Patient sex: M
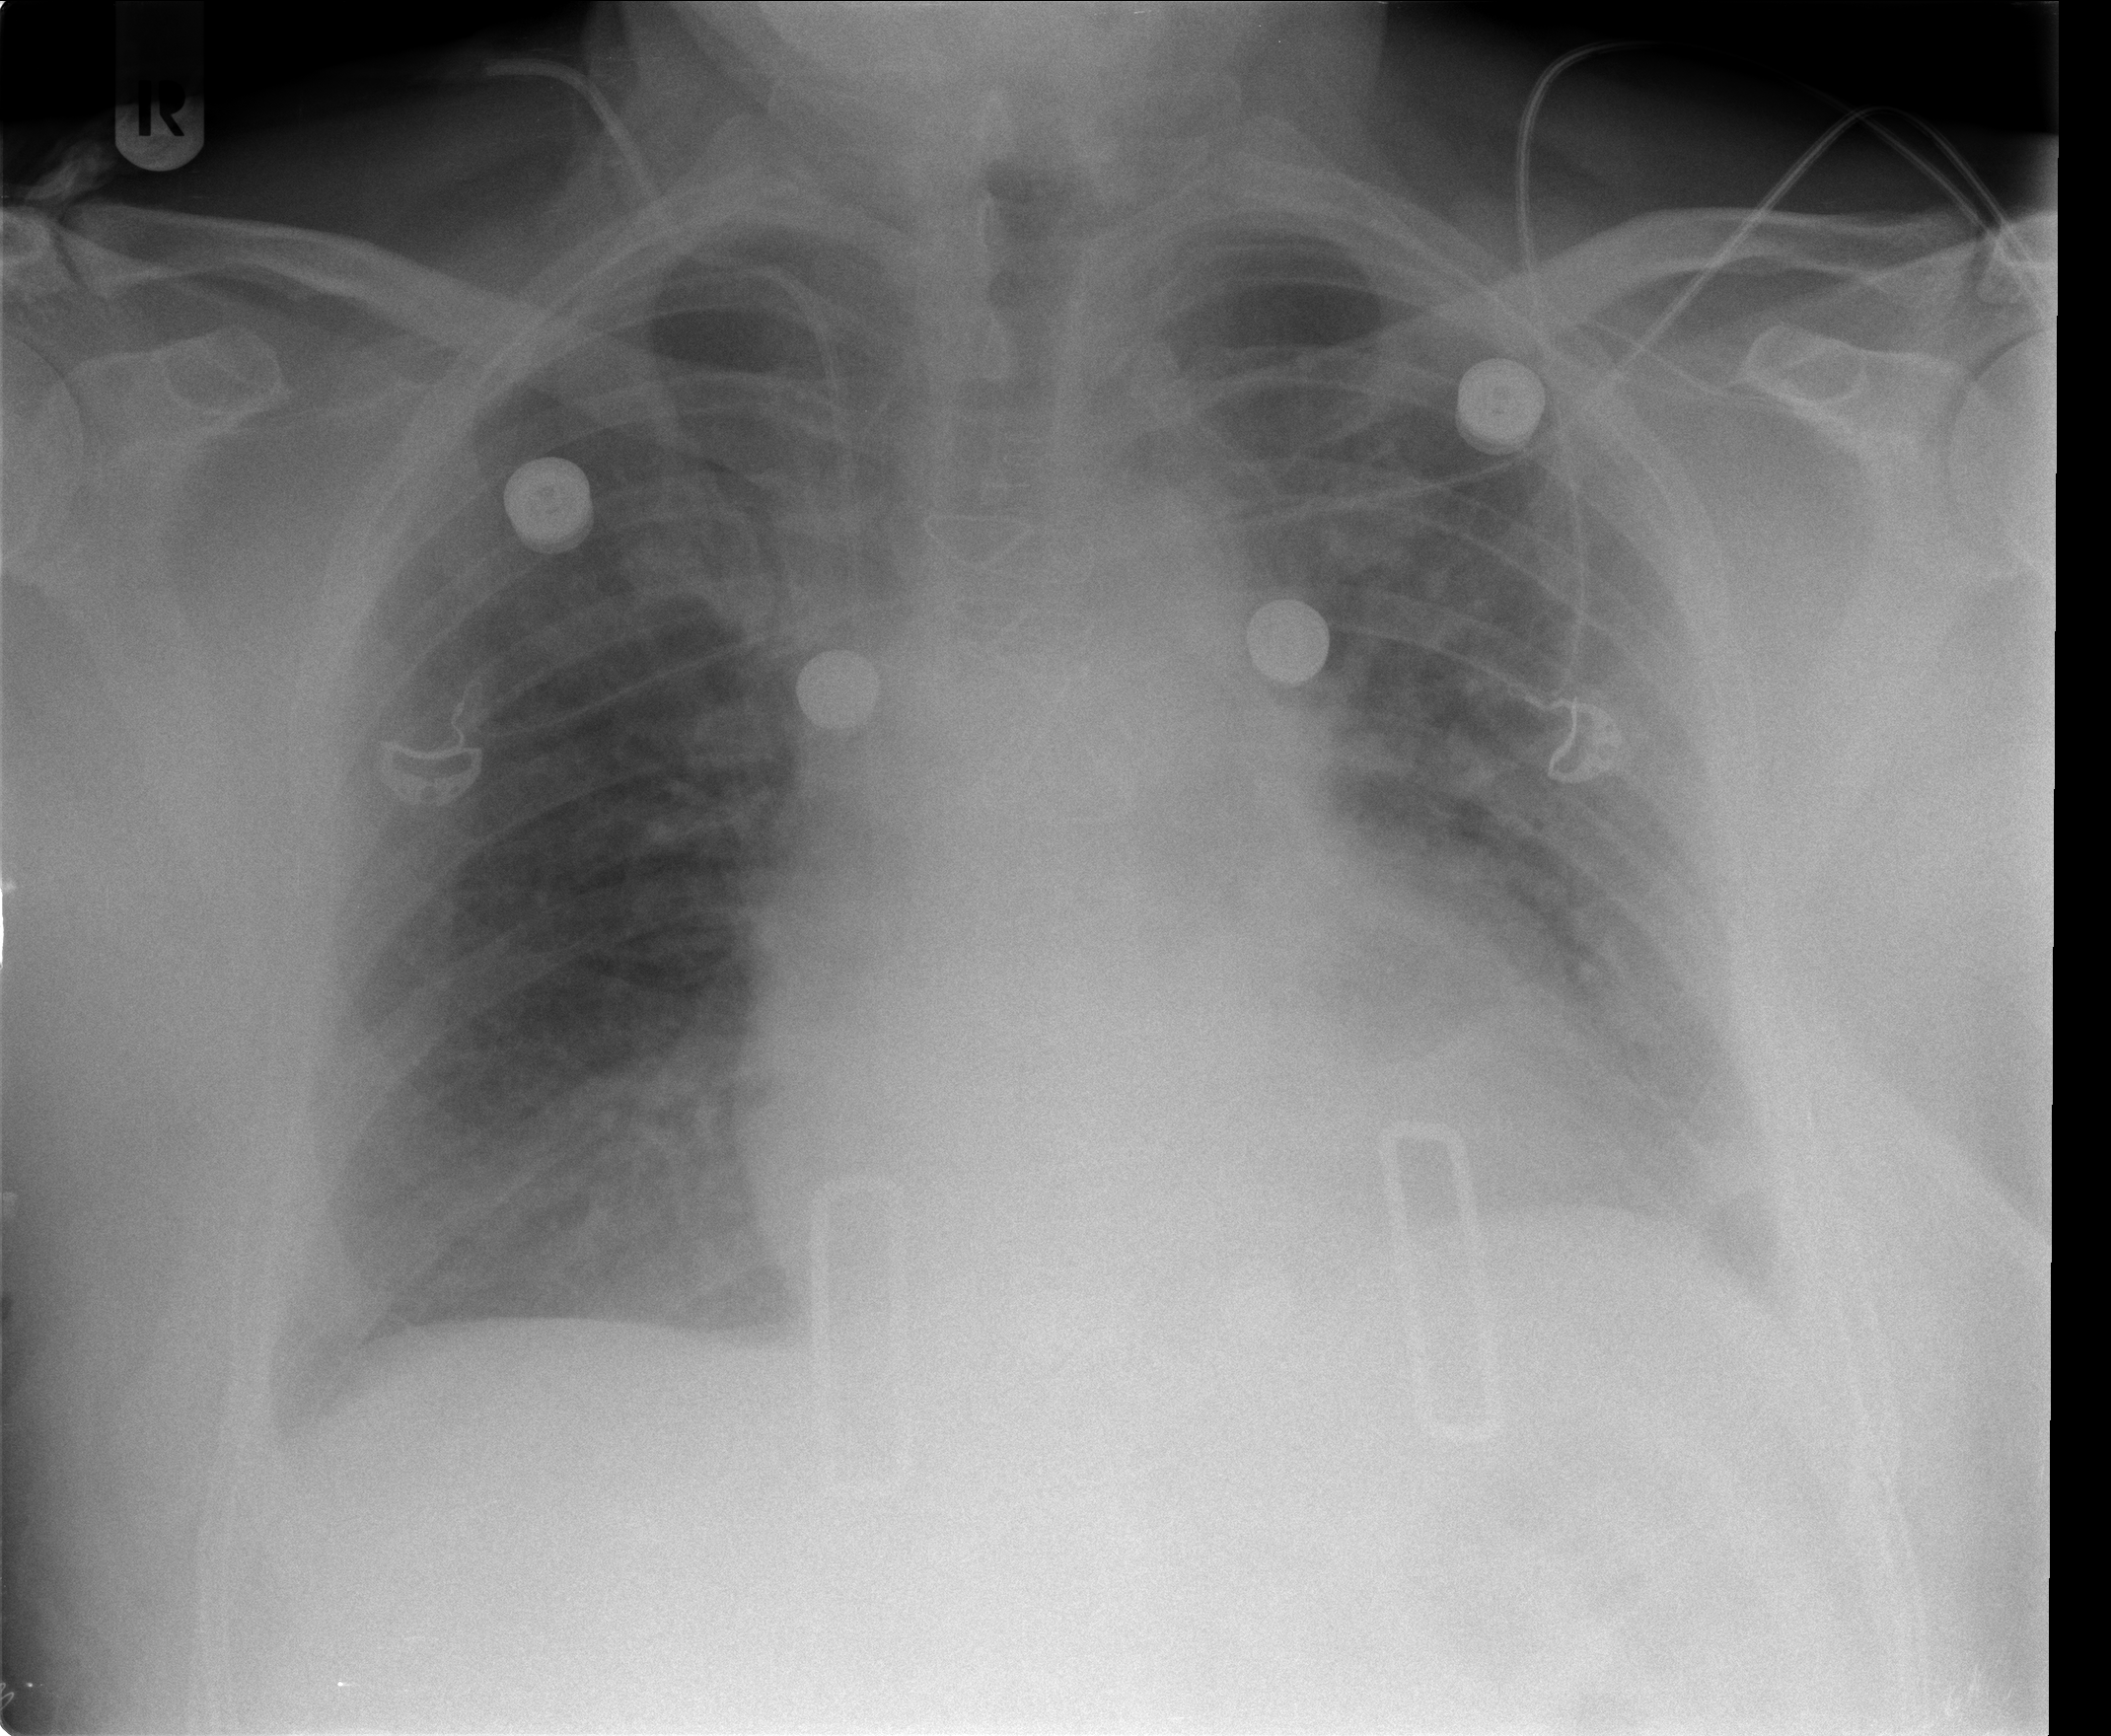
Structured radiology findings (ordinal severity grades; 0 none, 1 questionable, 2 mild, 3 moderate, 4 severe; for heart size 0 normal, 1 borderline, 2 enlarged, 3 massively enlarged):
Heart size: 2
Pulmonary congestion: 2
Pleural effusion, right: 1
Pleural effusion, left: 1
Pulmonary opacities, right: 2
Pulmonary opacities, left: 2
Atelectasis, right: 2
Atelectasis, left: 2